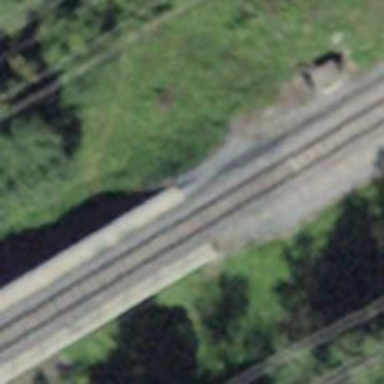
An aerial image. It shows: Narrow gauge railway bridge with electrified contact lines.